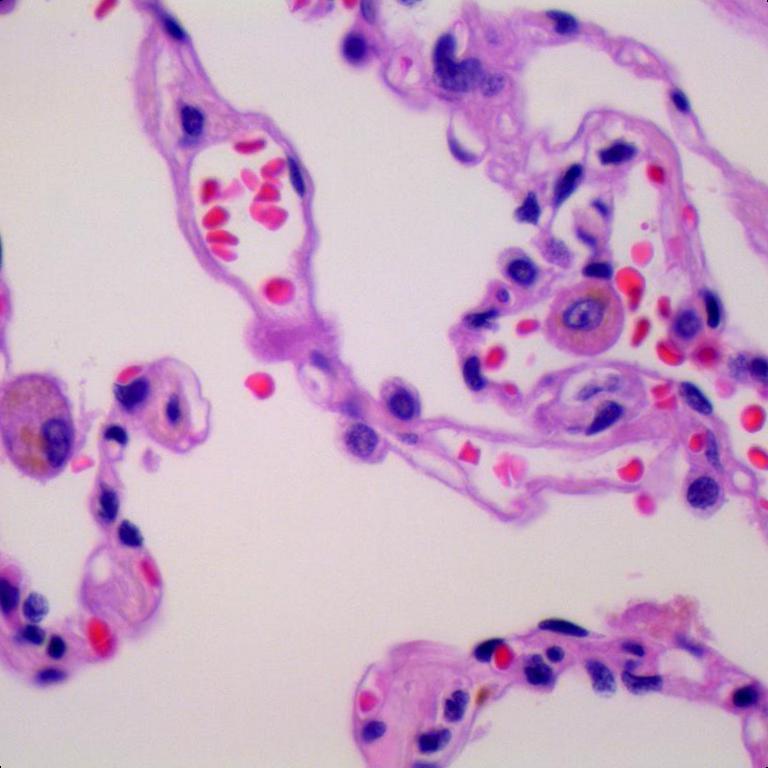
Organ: lung
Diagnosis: benign